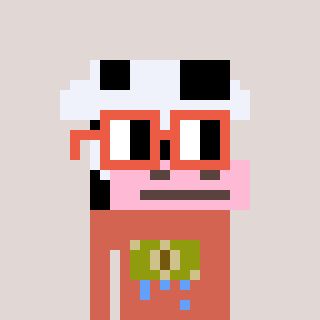
a pixel art character with square orange glasses, a cow-shaped head and a peachy-colored body on a warm background